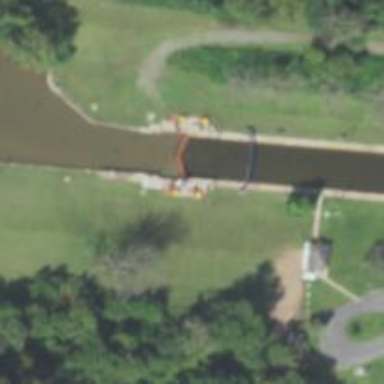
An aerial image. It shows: Lock gate on waterway.